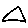
Label: triangle